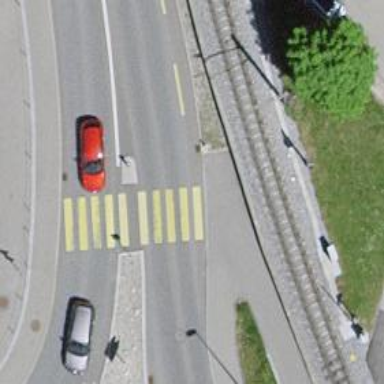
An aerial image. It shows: Uncontrolled zebra crossing with central island.